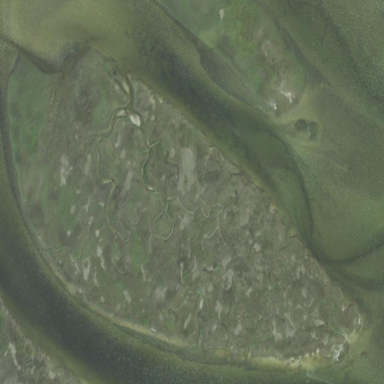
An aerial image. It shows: Island nature reserve with saltmarsh wetland.